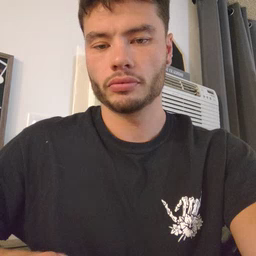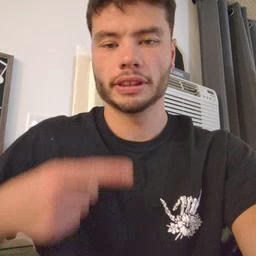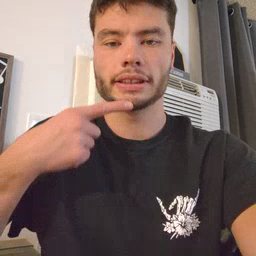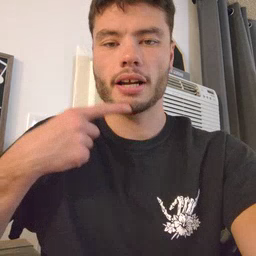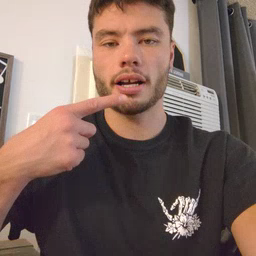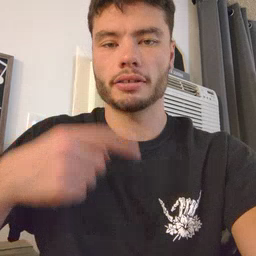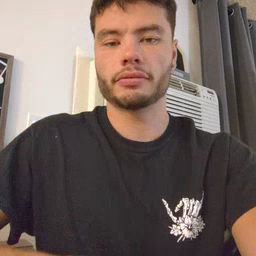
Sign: say